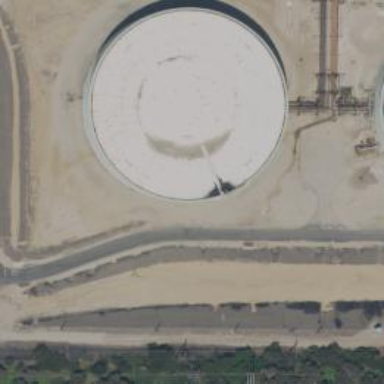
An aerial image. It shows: Building with storage tank.